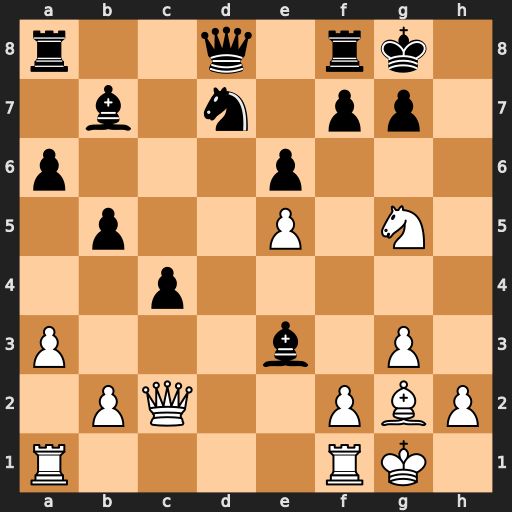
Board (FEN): r2q1rk1/1b1n1pp1/p3p3/1p2P1N1/2p5/P3b1P1/1PQ2PBP/R4RK1
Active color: w
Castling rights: -
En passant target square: -
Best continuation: Qh7#